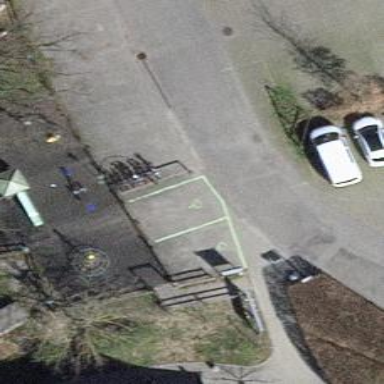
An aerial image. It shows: Rack for bicycle parking.